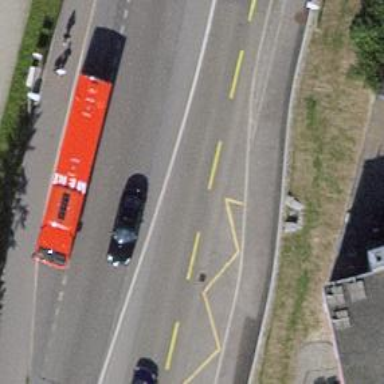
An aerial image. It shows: Bus stop with designated stop position for public transport.